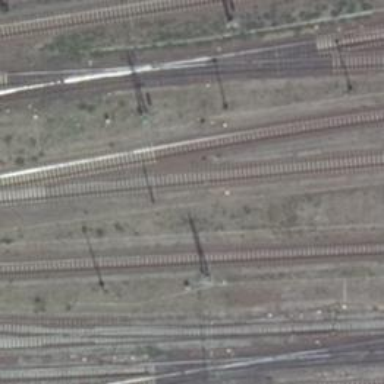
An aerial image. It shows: Railway signal.